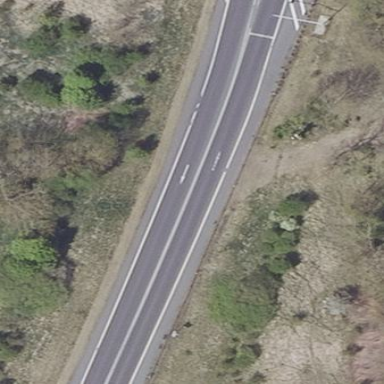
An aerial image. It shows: Trunk highway area.